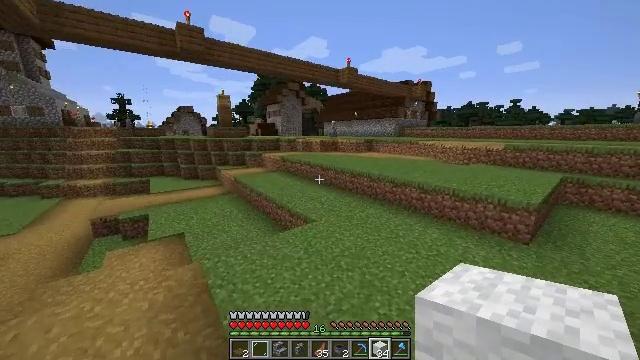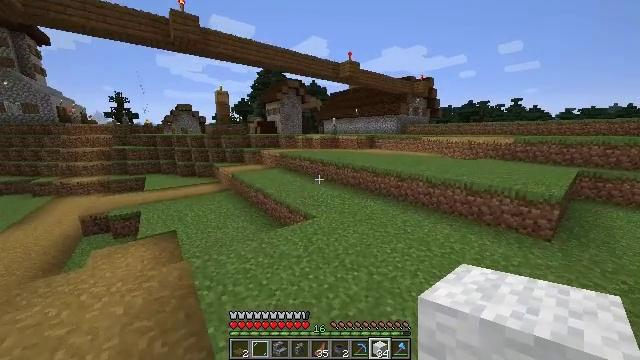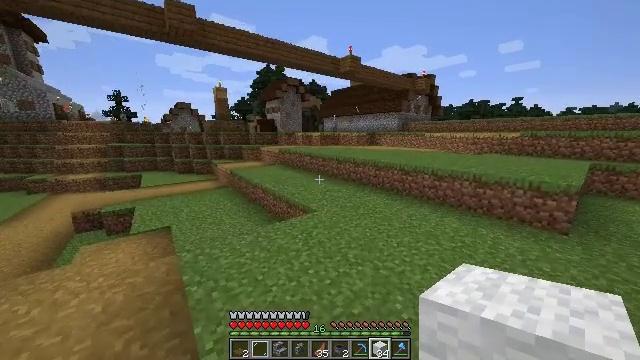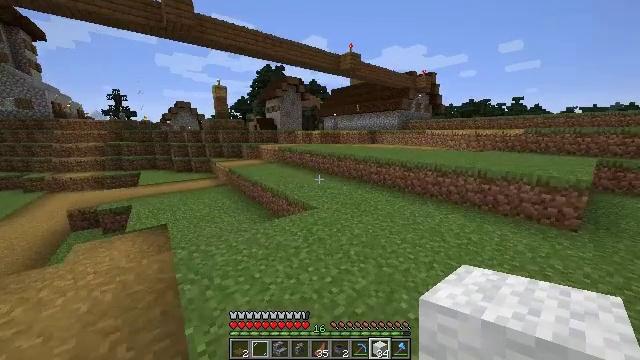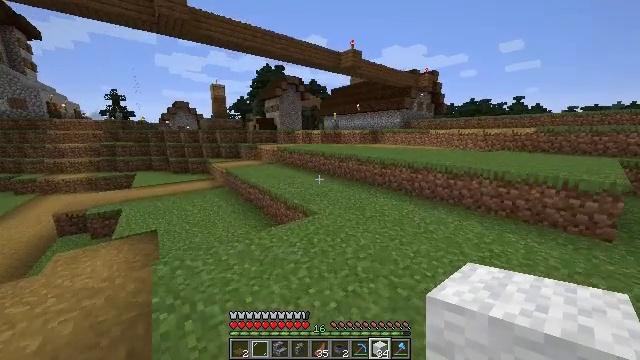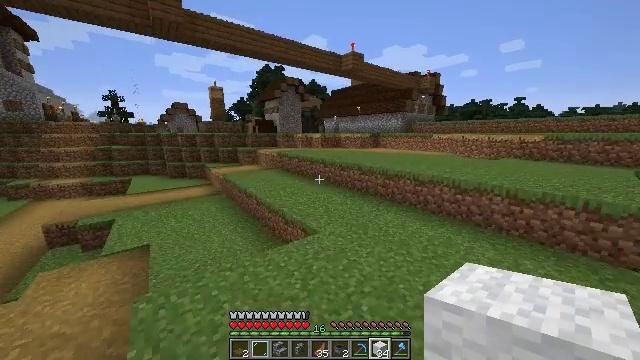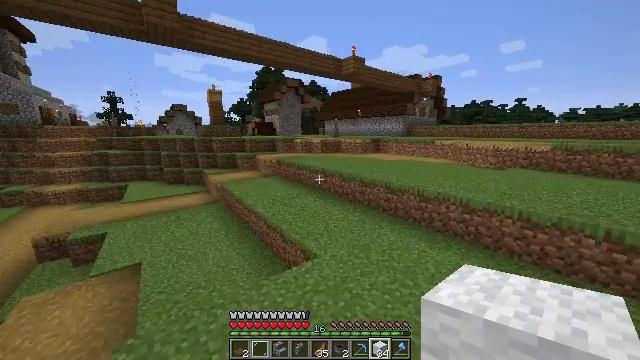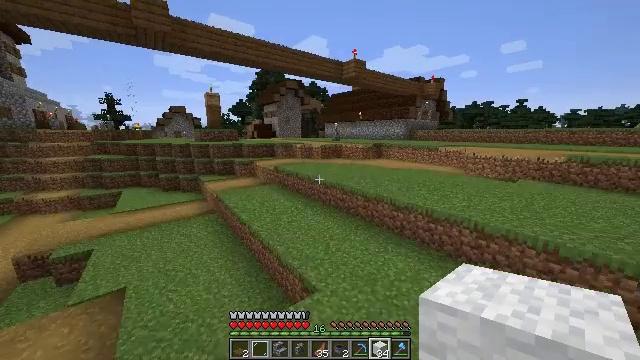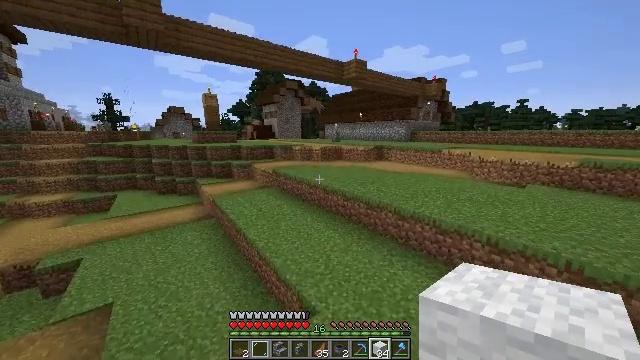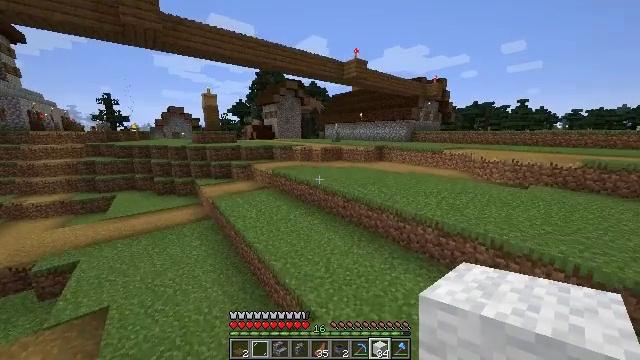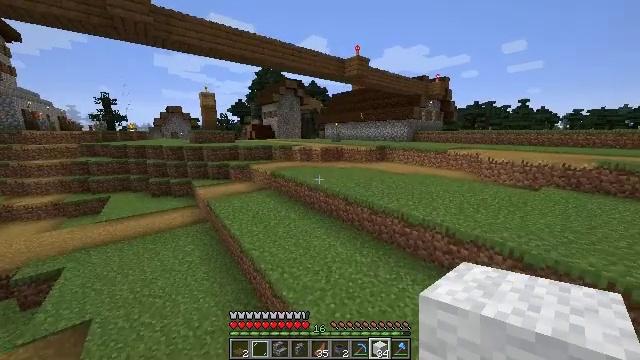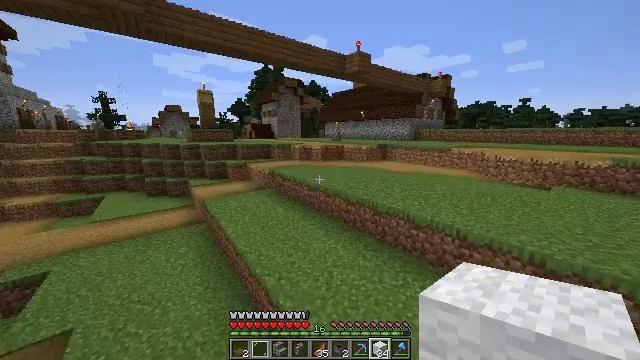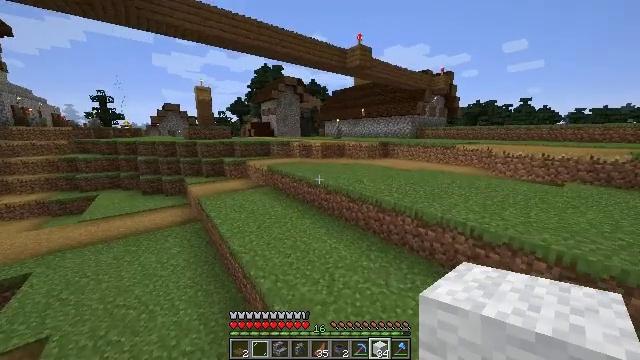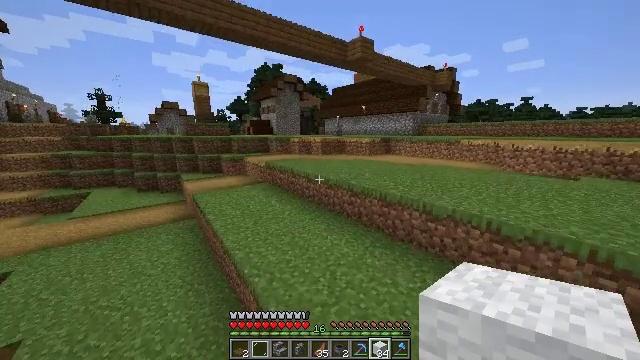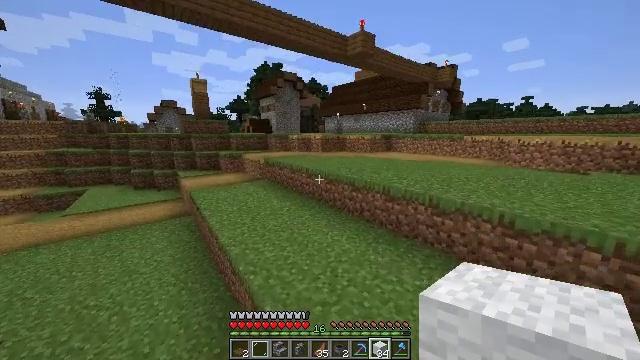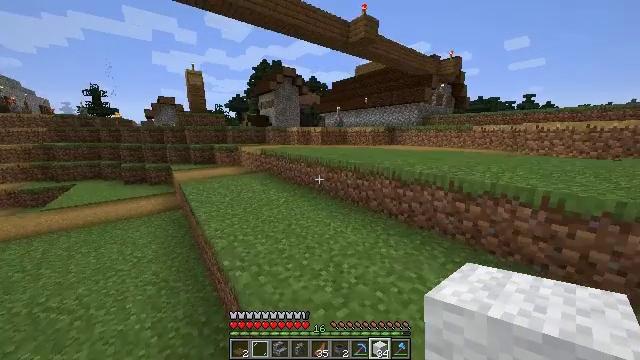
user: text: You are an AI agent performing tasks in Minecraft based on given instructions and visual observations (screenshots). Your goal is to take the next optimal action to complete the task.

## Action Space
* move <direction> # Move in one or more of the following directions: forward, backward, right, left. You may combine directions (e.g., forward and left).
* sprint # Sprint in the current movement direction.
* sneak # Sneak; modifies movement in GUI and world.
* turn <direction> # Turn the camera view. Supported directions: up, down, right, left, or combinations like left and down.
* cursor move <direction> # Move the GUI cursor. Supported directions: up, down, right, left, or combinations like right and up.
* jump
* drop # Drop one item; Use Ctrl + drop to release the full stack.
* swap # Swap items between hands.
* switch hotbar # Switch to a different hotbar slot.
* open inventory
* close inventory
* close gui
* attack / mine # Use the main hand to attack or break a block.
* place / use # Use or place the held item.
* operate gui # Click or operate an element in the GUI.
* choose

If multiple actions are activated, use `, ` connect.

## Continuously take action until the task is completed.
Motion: motion action
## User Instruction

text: Interact with the crafting table to craft a minecart.
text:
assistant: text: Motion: move forward, sprint, jump
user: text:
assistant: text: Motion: move forward, jump
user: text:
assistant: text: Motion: move forward, jump
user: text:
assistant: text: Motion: move forward, jump
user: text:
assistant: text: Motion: move forward, jump
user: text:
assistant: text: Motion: move forward, jump
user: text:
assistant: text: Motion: move forward, sprint, jump
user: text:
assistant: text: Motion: move forward, sprint, jump
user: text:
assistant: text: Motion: move forward, sprint, jump
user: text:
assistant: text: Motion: move forward, sprint, jump
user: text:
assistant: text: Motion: move forward, jump
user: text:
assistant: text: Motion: move forward, jump
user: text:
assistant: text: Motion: move forward, jump
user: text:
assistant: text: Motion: move forward, jump
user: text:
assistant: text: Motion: move forward, sprint, jump
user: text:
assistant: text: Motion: move forward, sprint, jump
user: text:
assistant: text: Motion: move forward, sprint, jump
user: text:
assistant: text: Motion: move forward, sprint, jump
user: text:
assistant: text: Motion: move forward, jump
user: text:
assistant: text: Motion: move forward, jump
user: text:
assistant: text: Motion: move forward, jump
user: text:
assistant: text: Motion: move forward, jump
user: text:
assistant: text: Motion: move forward, jump
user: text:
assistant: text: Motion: move forward, jump
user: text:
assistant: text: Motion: move forward, sprint, jump
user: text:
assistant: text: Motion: move forward, sprint, jump
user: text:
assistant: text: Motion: move forward, sprint, jump
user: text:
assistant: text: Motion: move forward, sprint, jump
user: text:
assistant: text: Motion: move forward, jump
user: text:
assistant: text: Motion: move forward, jump